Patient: sex F, age 56
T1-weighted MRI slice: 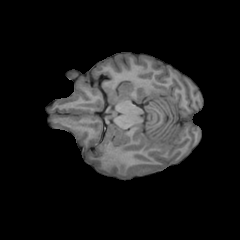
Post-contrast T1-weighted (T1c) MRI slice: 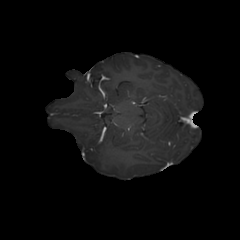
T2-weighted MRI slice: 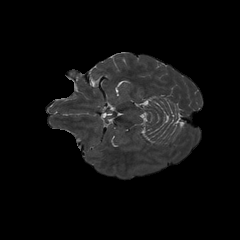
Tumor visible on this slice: yes
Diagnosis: Glioblastoma, IDH-wildtype
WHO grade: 4